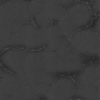
Label: not_dusty